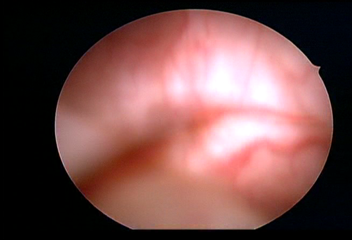
Modality: WLC
Class: Normal mucosa
Bladder cancer association: No